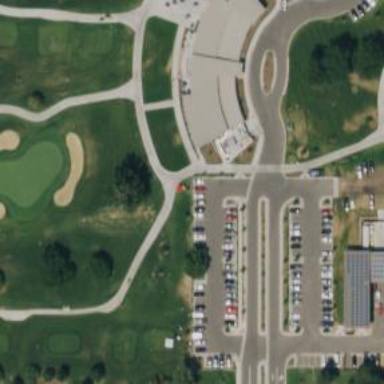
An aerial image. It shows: Footway that serves as golf path.